Field crop: maize
Growth stage: 2
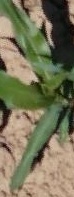
Species: maize